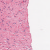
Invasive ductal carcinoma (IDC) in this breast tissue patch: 1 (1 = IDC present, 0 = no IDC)